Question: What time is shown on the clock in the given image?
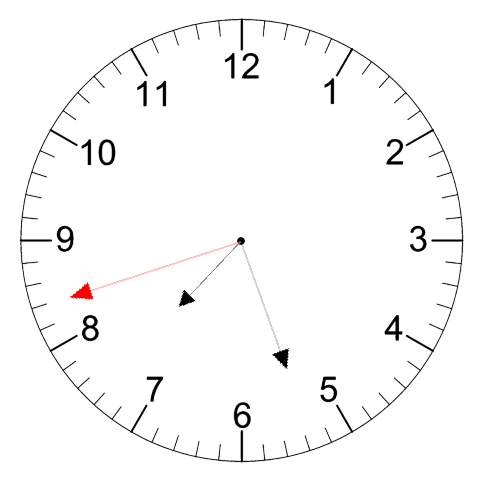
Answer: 07:26:42